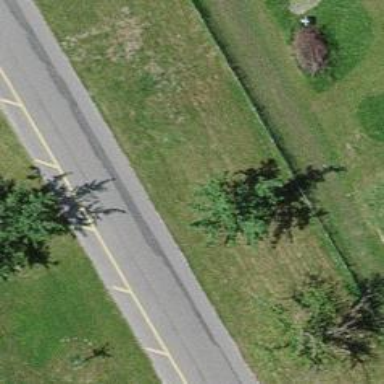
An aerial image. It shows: Avenue lined with broadleaved deciduous trees.